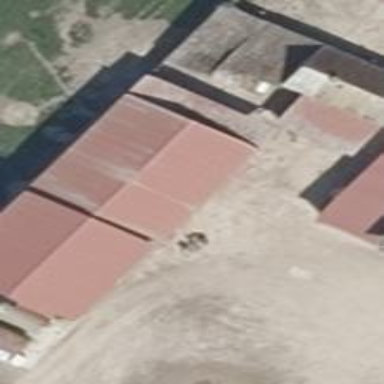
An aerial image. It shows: Shed building.